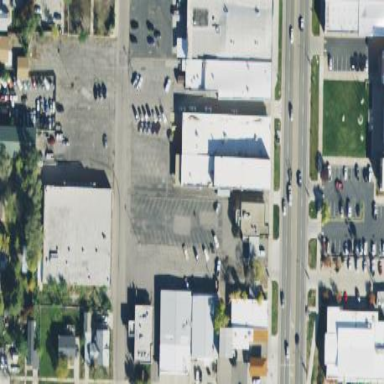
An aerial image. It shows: Parking area.